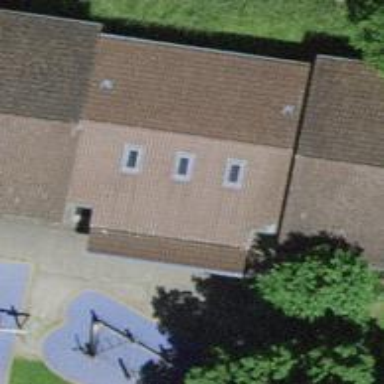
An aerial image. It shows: Kindergarten building.